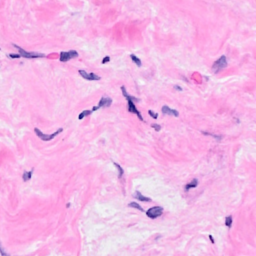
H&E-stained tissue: Breast